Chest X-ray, PA view. Patient: 30 years old, sex F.
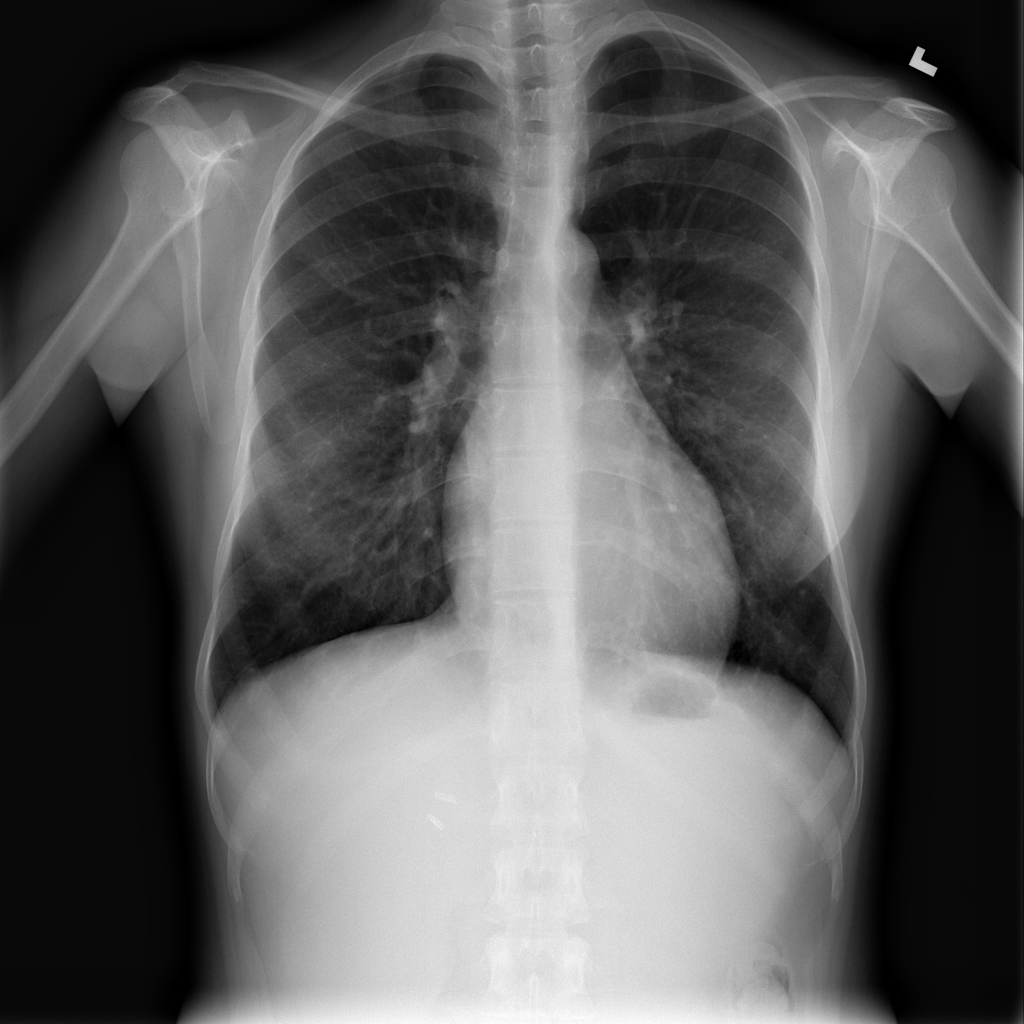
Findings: No Finding